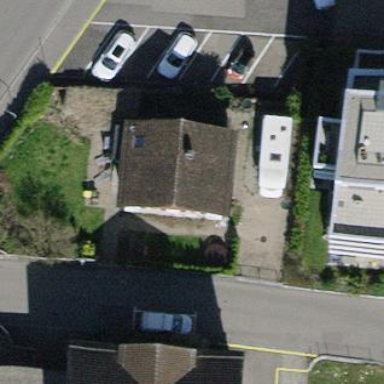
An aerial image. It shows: Detached building with gabled tile roof.